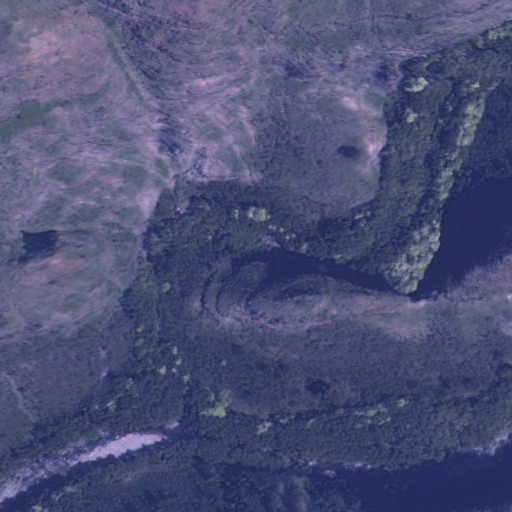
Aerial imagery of valley in Hawaii named Kahana Valley containing only unknown